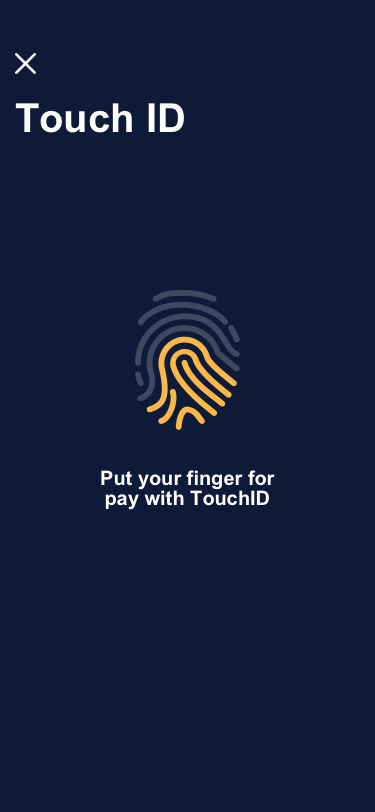
Text in this UI design:
Touch ID
Put your finger for pay with TouchID